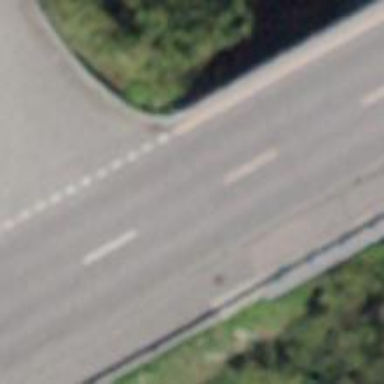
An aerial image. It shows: Tertiary road on asphalt surface with bridge. There is sidewalk on the left side.